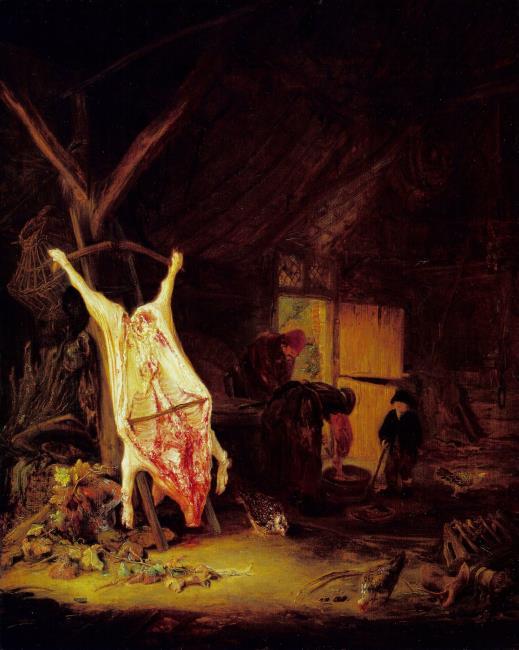
Title: Slaughtered pig in a shed
Artist: Adriaen van Ostade
Earliest date: 1643
Latest date: 1643
Genre: painting
Iconography: cattle
Keywords: genre, interior view, barn, carcass (animal body), three human figures, chicken